Question: I am trying to add a customize legend to ggplot. I am using water colors plot from (<URL>. The code for vwReg is present in the website.
I am plotting 2 different data as
'''
mtcars$rand2 = rnorm(nrow(mtcars))
mtcars$rand1 = rnorm(nrow(mtcars))
pp1 = vwReg(rand1~wt, data=mtcars, spag=T, add=T, shade=F, spag.color="green")
pp2 = vwReg(rand2~wt, data=mtcars, spag=T, add=T, shade=F, spag.color="red")
ggplot2() + pp1 + pp2
'''
However, it does not give any legend to rand1 and rand2. I tried to add a color asthestic to geom_path that creates spag (spagetti) plot. However the plot is too thin and not visible. I am wondering if there is a way to add a customize-legend as a separate layer and tell it to be have 2 color red and green.

I code for vwReg can be also downloaded from <URL>
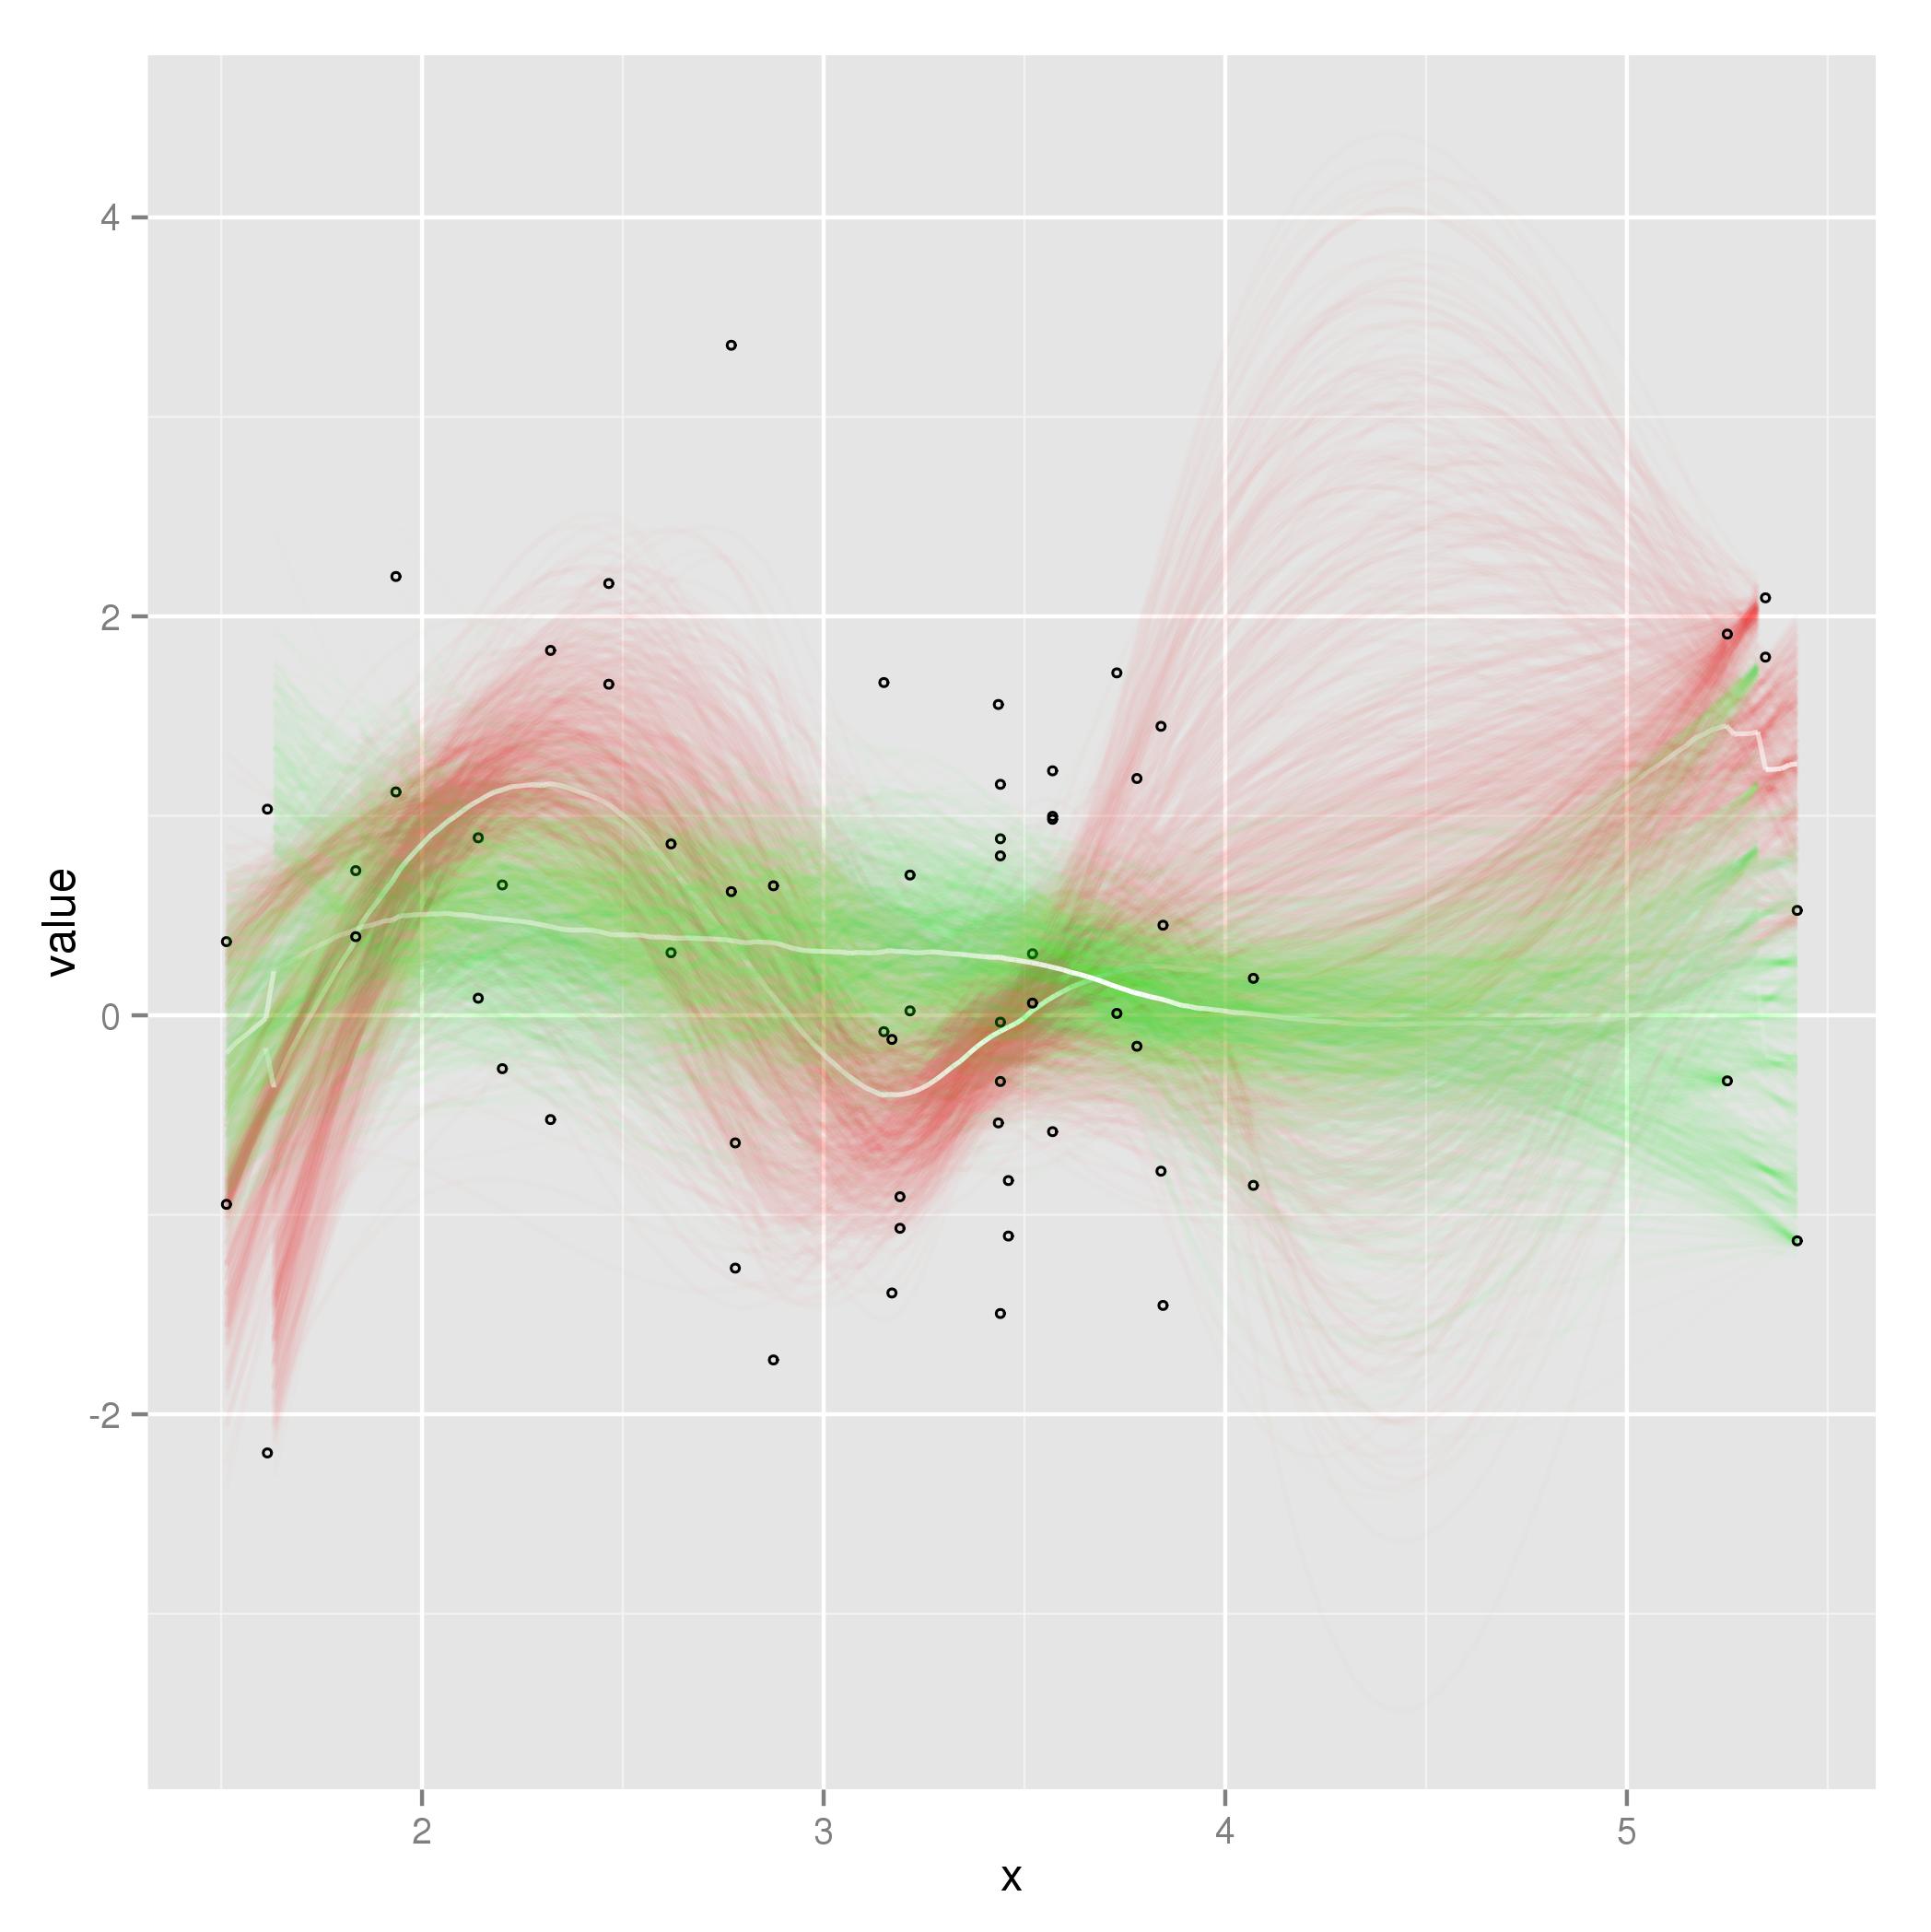
Answer: You could also do this by changing the 'vwReg' function a bit. Right now, 'color' is being set to 'spag.color' not mapped. If you change this line of the 'vwReg' function:
'''
gg.spag <- geom_path(data=b2, aes(x=x, y=value, group=B), size=0.7, alpha=10/B, color=spag.color)
'''
To something like this:
'''
gg.spag <- geom_path(data=b2, aes_q(x=quote(x), y=quote(value), group=quote(B), color=spag.color), size=0.7, alpha=10/B)
'''
you will be able to get legends on your plot (<URL>.
You will have to do a little more work to make the legend look right. First, you have to change 'legend.position' in 'theme' (right now 'legend.position' is set to "none"). Once you allow legends, you'll see there is a continuous legend for 'alpha' that you'll likely want to remove. You can edit the color legend with'scale_color_manual'.
After editing the 'vwReg' function as above, here is one way to make a figure with the legend with a color for each group.
'''
ggplot() +
pp1 + pp2 +
theme(legend.position = "right") +
scale_color_manual(name = "Number of Cylinders", values = c("green" = "green", "red" = "red"),
labels = c("group1", "group2"),
guide = guide_legend(override.aes = list(alpha = 1))) +
scale_alpha_continuous(guide = FALSE)
'''